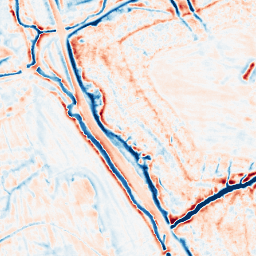
Category: edge_preserving
Decomposition family: bilateral
Decomposition parameters: d: 15
sigma_color: 100
sigma_space: 100
Upsampling method: linear_exact
Upsampling parameters: scale: 8
Upsampling scale: 8